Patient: sex F, age 53
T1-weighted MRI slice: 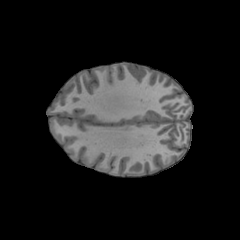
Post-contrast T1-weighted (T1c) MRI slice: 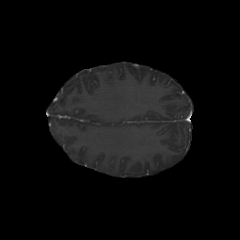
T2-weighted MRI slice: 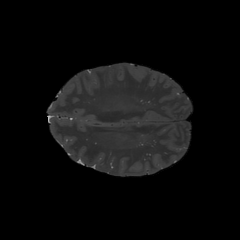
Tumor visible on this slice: no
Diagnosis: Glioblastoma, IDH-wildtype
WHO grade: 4